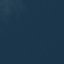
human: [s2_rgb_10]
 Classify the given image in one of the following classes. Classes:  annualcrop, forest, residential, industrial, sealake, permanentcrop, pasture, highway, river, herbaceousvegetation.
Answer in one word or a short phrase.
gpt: SeaLake